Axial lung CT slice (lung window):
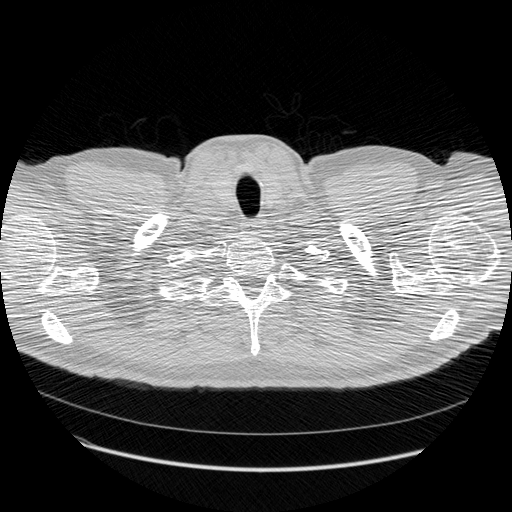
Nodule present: no